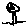
Label: tree